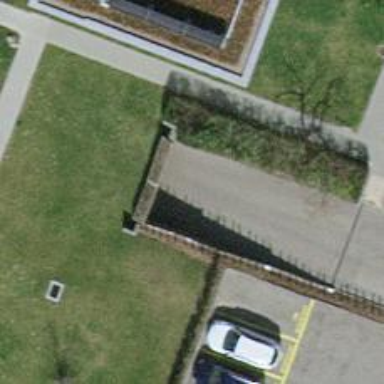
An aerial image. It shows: Parking entrance.